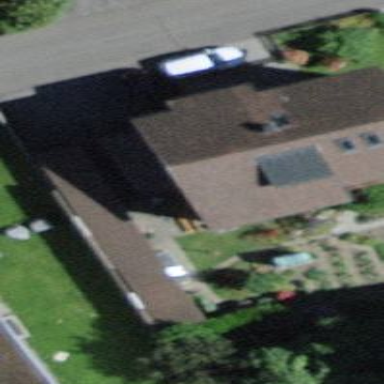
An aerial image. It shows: Shed.